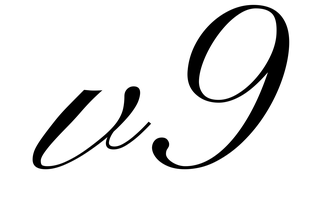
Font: PinyonScript-Regular